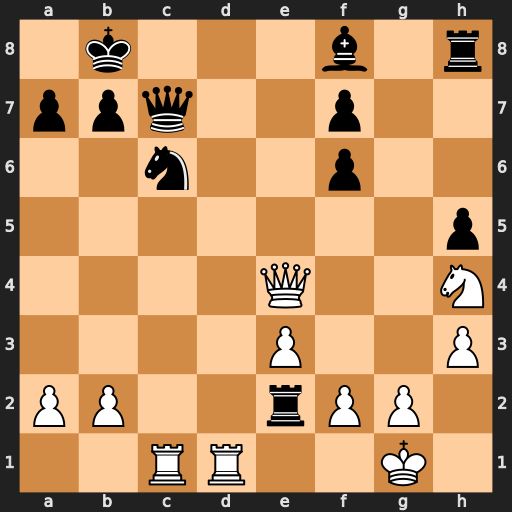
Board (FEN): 1k3b1r/ppq2p2/2n2p2/7p/4Q2N/4P2P/PP2rPP1/2RR2K1
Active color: w
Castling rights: -
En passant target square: -
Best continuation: Qf3 Rxb2 Qxf6 Bg7 Qxg7